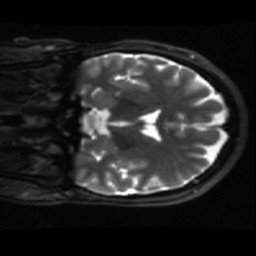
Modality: T2w
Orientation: coronal
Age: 27
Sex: male
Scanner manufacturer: ge
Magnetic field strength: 3 T
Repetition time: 8.947 s
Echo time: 0.09798 s